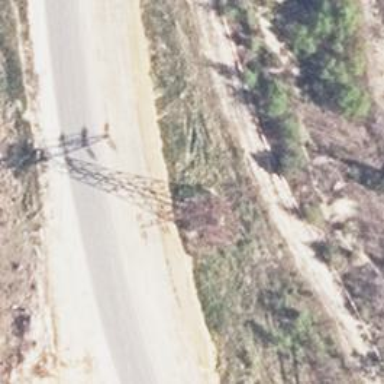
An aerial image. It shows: Three cables of power line.